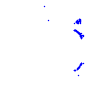
Particle: proton